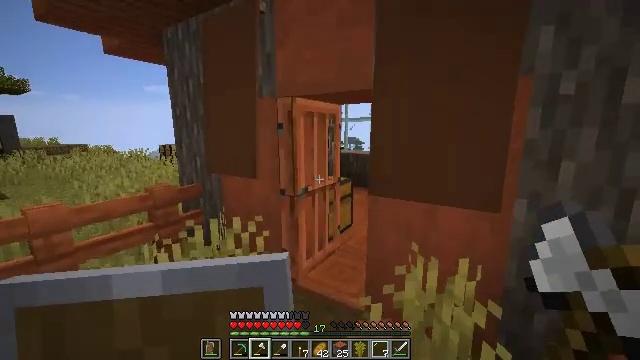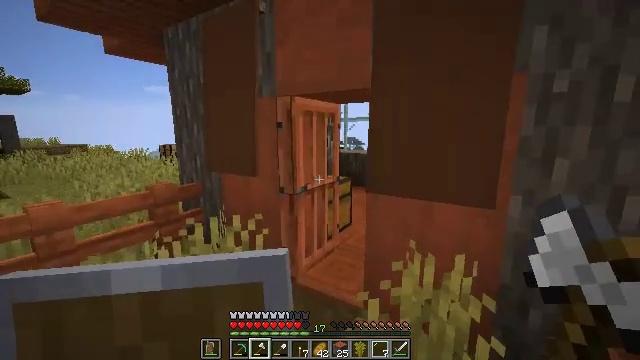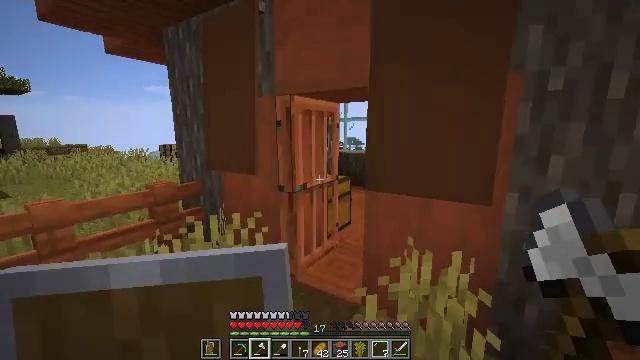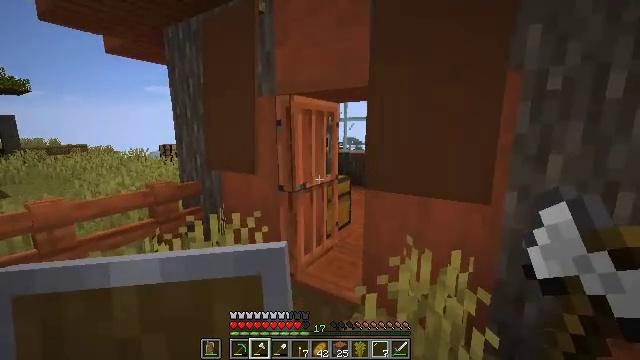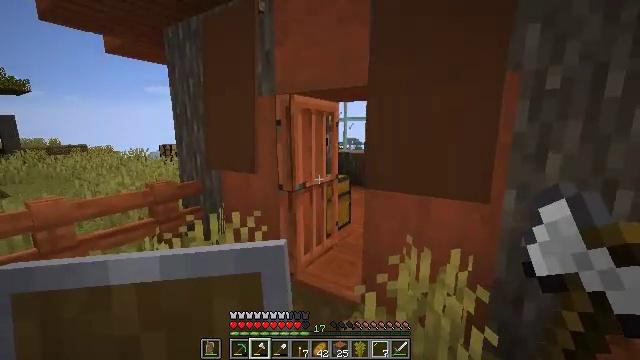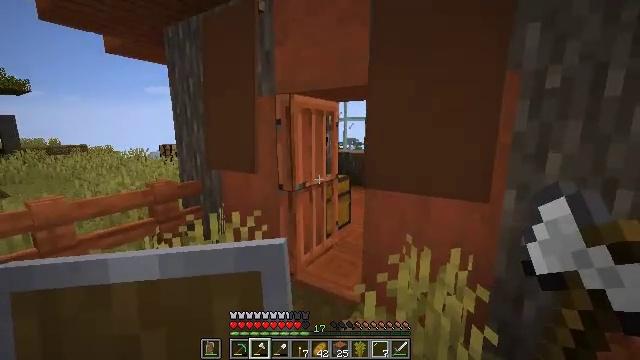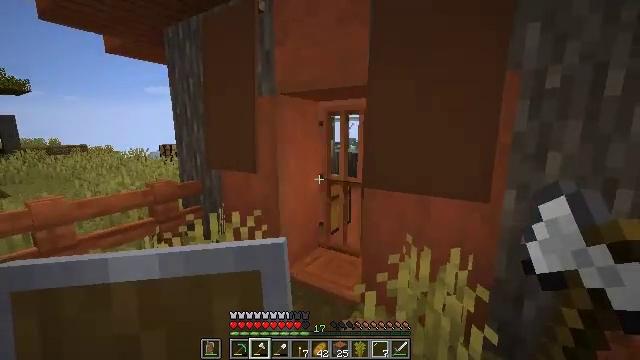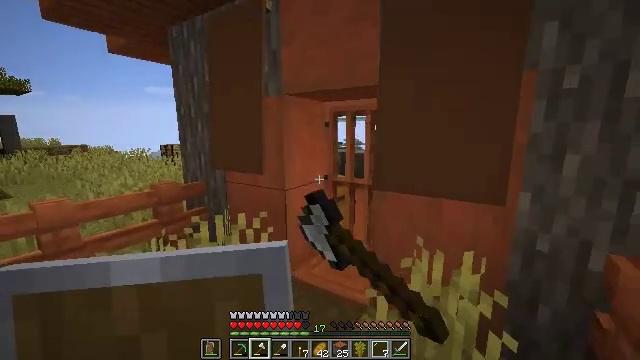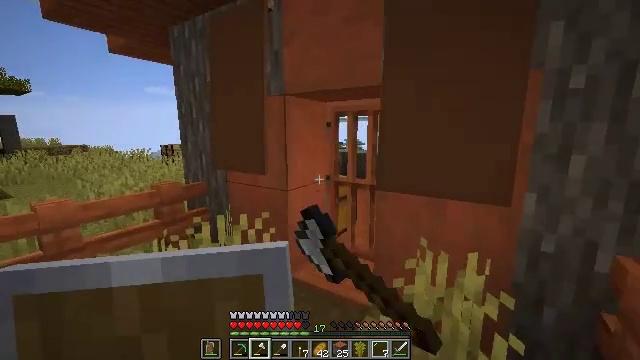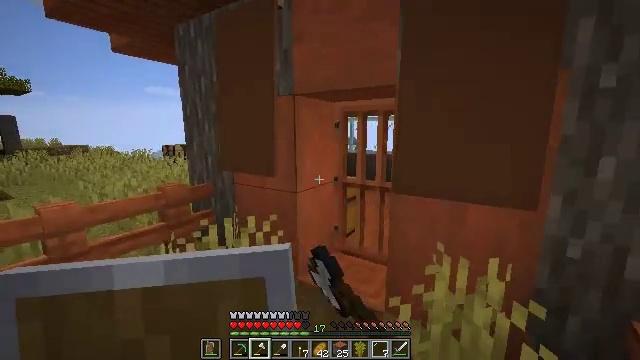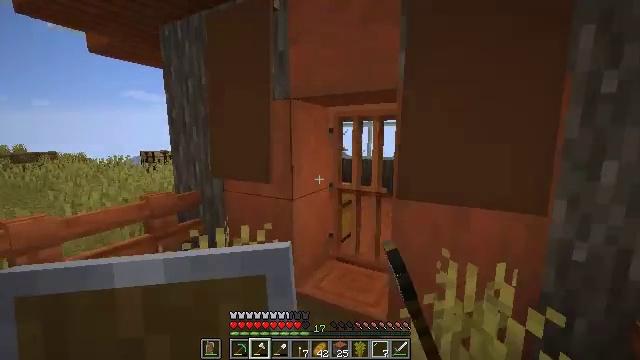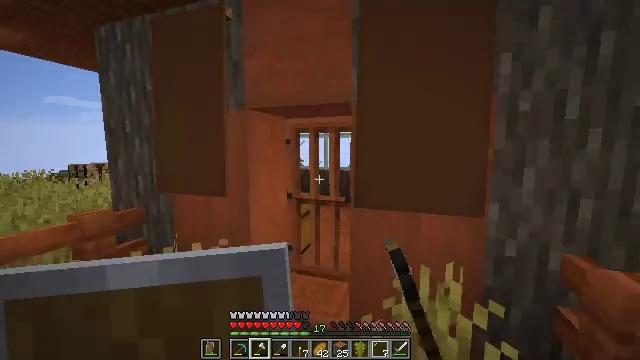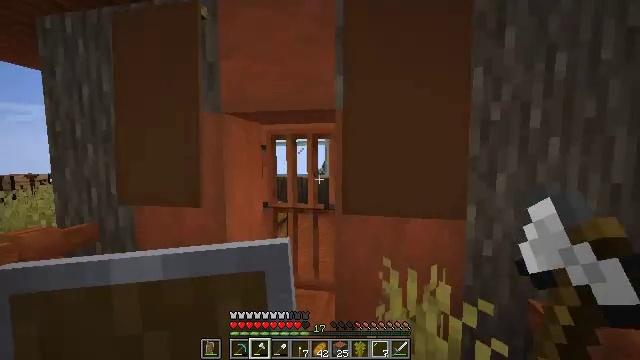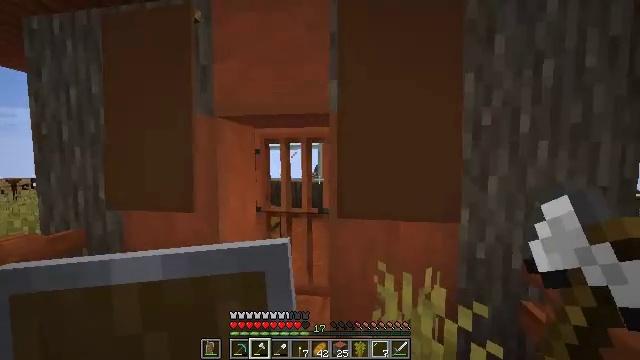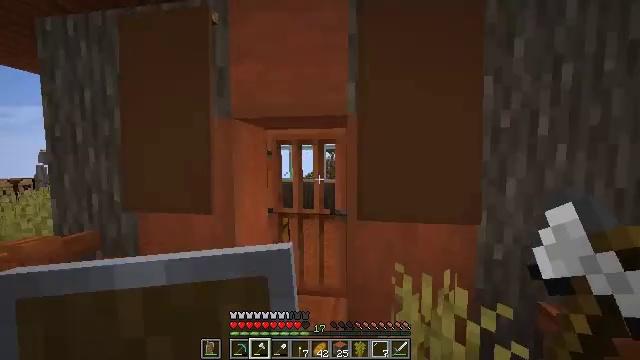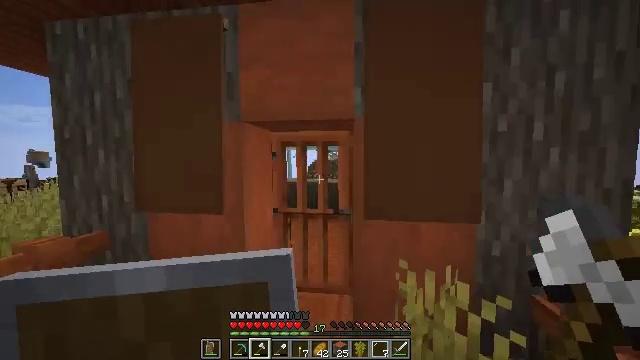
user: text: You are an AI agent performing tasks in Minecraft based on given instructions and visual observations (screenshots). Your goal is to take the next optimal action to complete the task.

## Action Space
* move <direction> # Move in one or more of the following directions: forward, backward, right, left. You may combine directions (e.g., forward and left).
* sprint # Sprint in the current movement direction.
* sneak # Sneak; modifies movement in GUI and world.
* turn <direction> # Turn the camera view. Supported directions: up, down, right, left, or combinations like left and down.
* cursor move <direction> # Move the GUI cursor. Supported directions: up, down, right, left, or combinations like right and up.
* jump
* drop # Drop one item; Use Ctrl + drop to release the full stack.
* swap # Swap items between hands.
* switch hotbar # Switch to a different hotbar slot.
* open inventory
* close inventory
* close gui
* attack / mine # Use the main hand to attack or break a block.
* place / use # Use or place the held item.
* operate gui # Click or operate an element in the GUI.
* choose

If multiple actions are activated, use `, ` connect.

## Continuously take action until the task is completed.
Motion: motion action
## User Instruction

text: Break the glass pane to collect it.
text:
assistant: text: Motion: no_op
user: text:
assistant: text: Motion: no_op
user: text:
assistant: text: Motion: no_op
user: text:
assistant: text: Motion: no_op
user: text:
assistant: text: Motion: no_op
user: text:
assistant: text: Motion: use / place
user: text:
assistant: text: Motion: move left, use / place
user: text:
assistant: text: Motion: move left, use / place
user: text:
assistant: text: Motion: move back and move left
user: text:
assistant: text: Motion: move back and move left, turn right and up
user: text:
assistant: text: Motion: move back and move left, turn right and up
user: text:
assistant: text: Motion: move back and move left, turn right and up
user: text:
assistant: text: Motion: move back and move left, turn right
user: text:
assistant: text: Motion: move back and move left
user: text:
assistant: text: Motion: move back, turn right
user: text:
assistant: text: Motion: move back, turn right and up
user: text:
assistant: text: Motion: move back
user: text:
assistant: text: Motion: move back
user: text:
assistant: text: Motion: move back
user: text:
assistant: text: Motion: move back, turn up
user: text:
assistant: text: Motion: turn up
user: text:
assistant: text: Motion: no_op
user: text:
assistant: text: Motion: no_op
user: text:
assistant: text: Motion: no_op
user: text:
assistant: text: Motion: move left
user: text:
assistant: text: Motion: move left
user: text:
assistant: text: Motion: move back and move left
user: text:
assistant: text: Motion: move back and move left, turn right and down
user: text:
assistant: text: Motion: move back, turn right and down
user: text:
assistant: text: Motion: move back, turn right and down